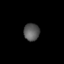
Tissue: lung
Cell type: Smooth muscle cells
Senescence score: 0.6011
Nuclear area (px): 266
Mean DAPI intensity: 89.436